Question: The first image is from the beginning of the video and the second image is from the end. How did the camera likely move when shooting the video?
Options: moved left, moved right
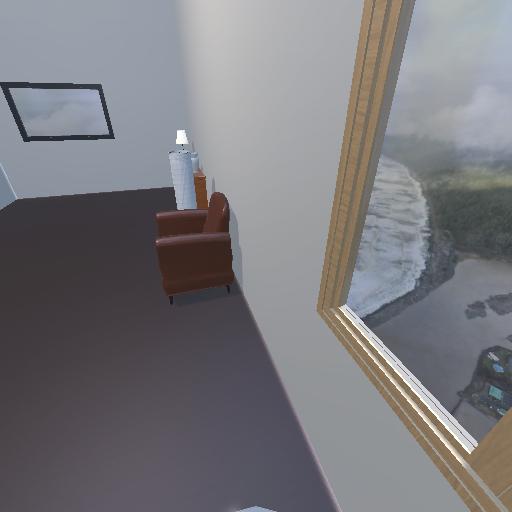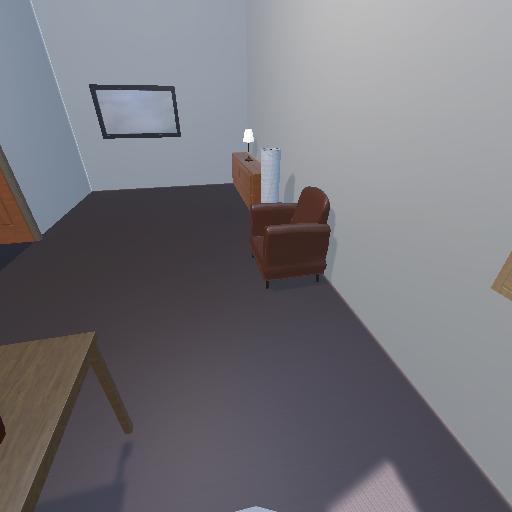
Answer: moved left